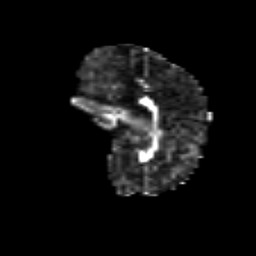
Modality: FA
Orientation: sagittal
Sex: female
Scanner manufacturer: siemens
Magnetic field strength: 3 T
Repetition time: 5 s
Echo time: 0.071 s